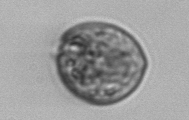
Label: Prorocentrum